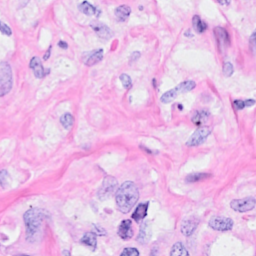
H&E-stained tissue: Breast